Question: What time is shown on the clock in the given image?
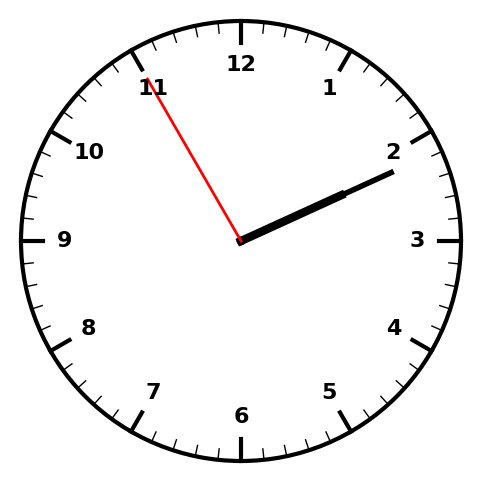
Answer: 02:10:55